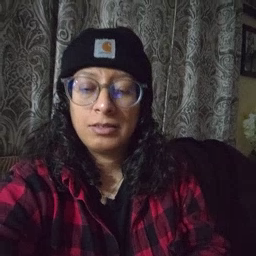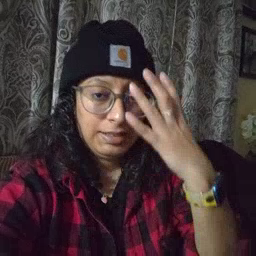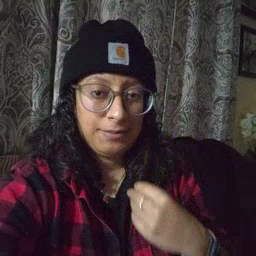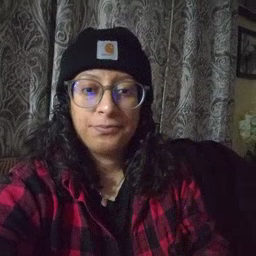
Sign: sleep